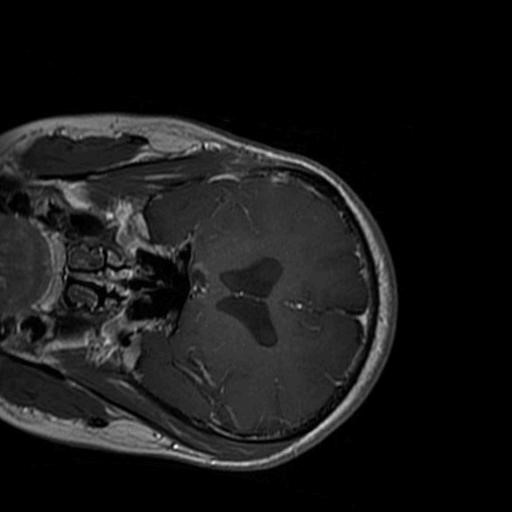
Label: brain_glioma